Question: I need to select a field of cells (table) in an Excel worksheet, cut the selection out and then paste it into a new separate sheet. There are like thousand tables below one another in this worksheet and I want to automaticly cut them out and paste them into separate sheets. The tables are separated by cells with the # symbol inside but I dont know if it is helpful in any way. When I recorded this macro for the first table it run like this:
'''
Sub Makro1()
Range("A2:AB20").Select
Selection.Cut
Sheets.Add After:=Sheets(Sheets.Count)
ActiveSheet.Paste
End Sub
'''
Now I want to make a loop which would go through the whole worksheet, dynamically select every table which would be delimited by the # sign in a col A and paste it into new sheet. I dont want to choose exact range A2:AB20, but I want to make selection according to this # sign.
Here's a screenshot

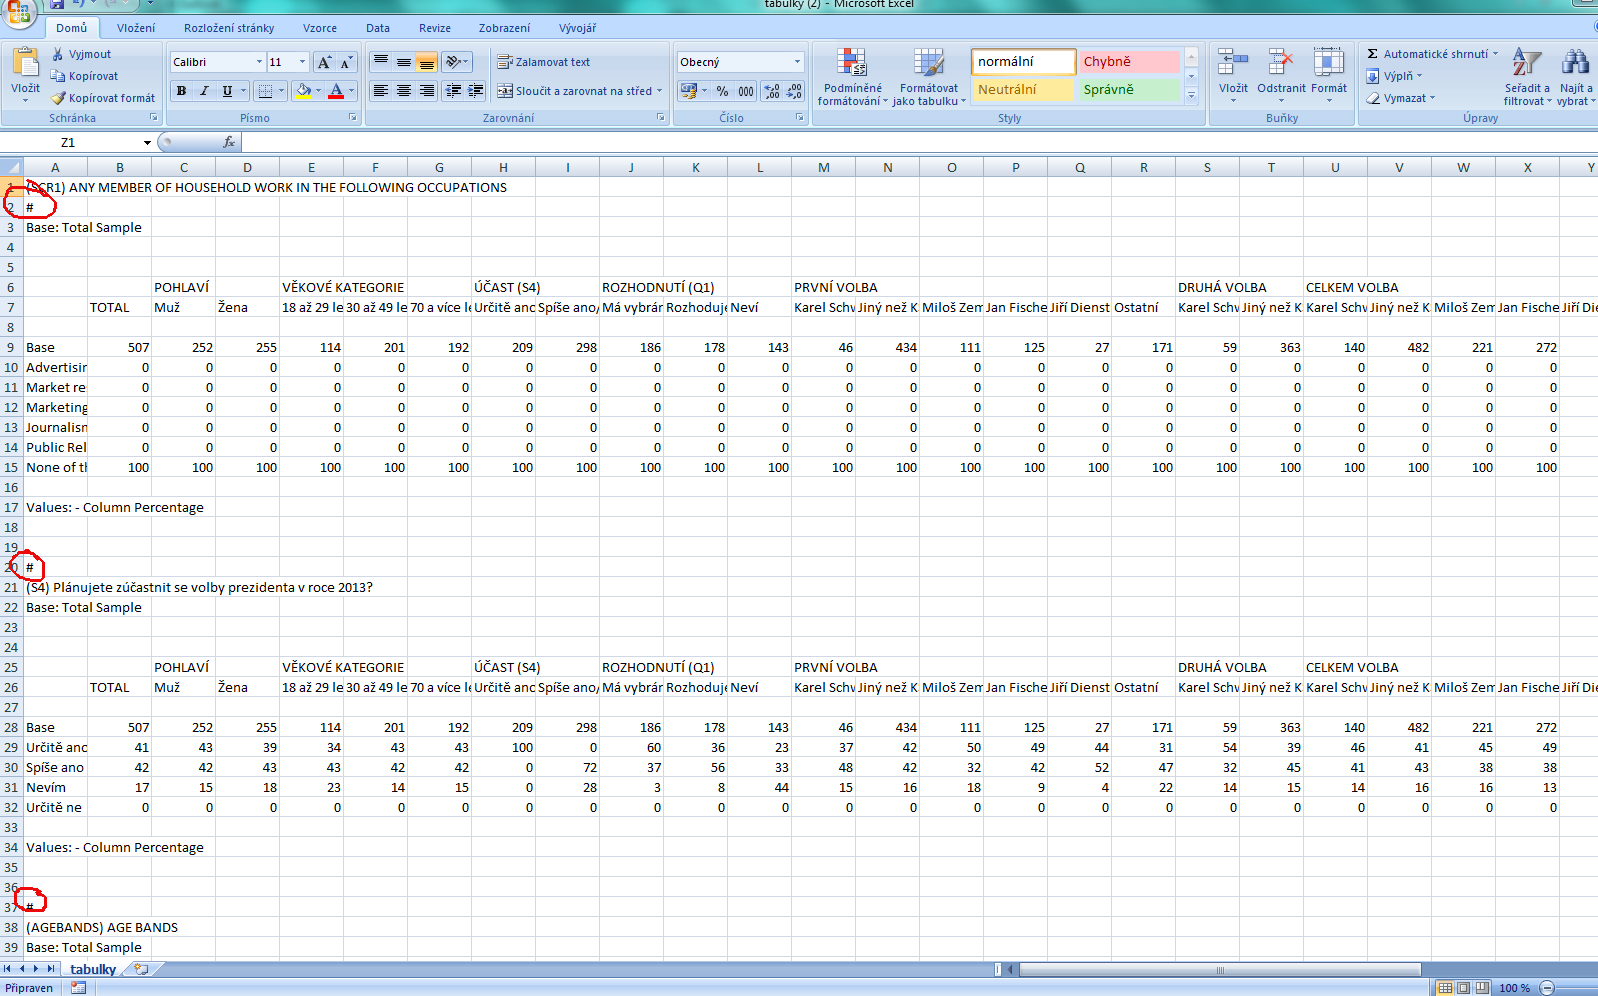
Answer: Try this code. You might need to adjust the top 4 constants to your need:
'''
Sub CopyToSheets()
Const cStrSourceSheet As String = "tabulky"
Const cStrStartAddress As String = "A2"
Const cStrSheetNamePrefix As String = "Result"
Const cStrDivider As String = "#"
Dim rngSource As Range
Dim lngMaxRow As Long, lngLastDividerRow As Long, lngRowCount As Long
Dim wsTarget As Worksheet
Dim lngCounter As Long
Application.ScreenUpdating = False
Application.Calculation = xlCalculationManual
'Delete old worksheets
Application.DisplayAlerts = False
For Each wsTarget In Sheets
If InStr(wsTarget.Name, cStrSheetNamePrefix) Then wsTarget.Delete
Next
Application.DisplayAlerts = True
With Sheets(cStrSourceSheet)
Set rngSource = .Range(cStrStartAddress)
lngLastDividerRow = rngSource.Row
lngMaxRow = .Cells(Rows.Count, 1).End(xlUp).Row
End With
Set rngSource = rngSource.Offset(1)
While rngSource.Row < lngMaxRow
If rngSource = cStrDivider Then
lngCounter = lngCounter + 1
Set wsTarget = Sheets.Add(After:=Sheets(Sheets.Count))
wsTarget.Name = cStrSheetNamePrefix & " " & lngCounter
lngRowCount = rngSource.Row - lngLastDividerRow - 1
rngSource.Offset(-lngRowCount - 1).Resize(lngRowCount).EntireRow.Copy _
wsTarget.Range("A1").Resize(lngRowCount).EntireRow
lngLastDividerRow = rngSource.Row
End If
Set rngSource = rngSource.Offset(1)
Wend
Application.ScreenUpdating = True
Application.Calculation = xlCalculationAutomatic
End Sub
'''